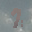
Label: 7